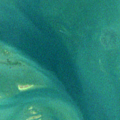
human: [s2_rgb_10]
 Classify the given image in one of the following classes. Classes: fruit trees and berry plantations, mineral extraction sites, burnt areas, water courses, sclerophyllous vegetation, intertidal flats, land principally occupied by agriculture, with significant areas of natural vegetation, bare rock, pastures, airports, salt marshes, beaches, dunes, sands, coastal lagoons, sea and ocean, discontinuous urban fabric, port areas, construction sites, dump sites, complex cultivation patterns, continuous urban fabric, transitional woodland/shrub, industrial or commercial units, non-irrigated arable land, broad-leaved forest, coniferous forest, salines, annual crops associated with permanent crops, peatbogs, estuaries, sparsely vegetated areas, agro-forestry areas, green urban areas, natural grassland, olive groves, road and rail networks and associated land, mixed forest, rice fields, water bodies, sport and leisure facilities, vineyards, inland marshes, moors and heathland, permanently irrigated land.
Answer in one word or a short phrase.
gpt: salt marshes, intertidal flats, estuaries